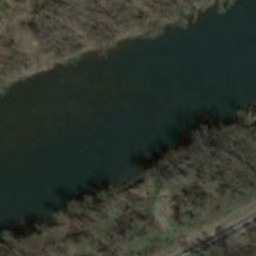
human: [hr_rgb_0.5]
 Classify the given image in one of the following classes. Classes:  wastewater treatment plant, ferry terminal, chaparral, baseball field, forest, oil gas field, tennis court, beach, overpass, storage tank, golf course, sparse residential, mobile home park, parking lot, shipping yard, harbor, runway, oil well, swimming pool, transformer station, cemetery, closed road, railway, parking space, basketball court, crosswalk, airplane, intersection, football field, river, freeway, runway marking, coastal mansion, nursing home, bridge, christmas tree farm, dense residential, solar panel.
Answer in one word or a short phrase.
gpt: river